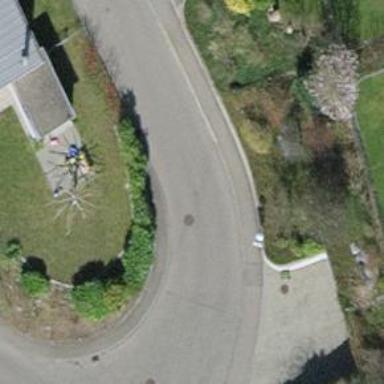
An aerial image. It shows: Residential road with asphalt surface. There is sidewalk on the left side.